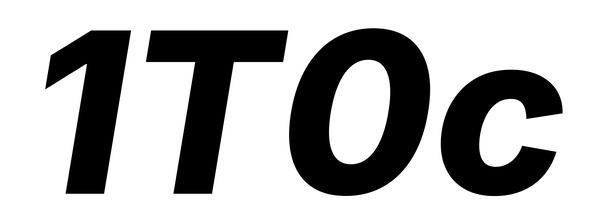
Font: Inter-Italic_ExtraBold_Italic